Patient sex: M
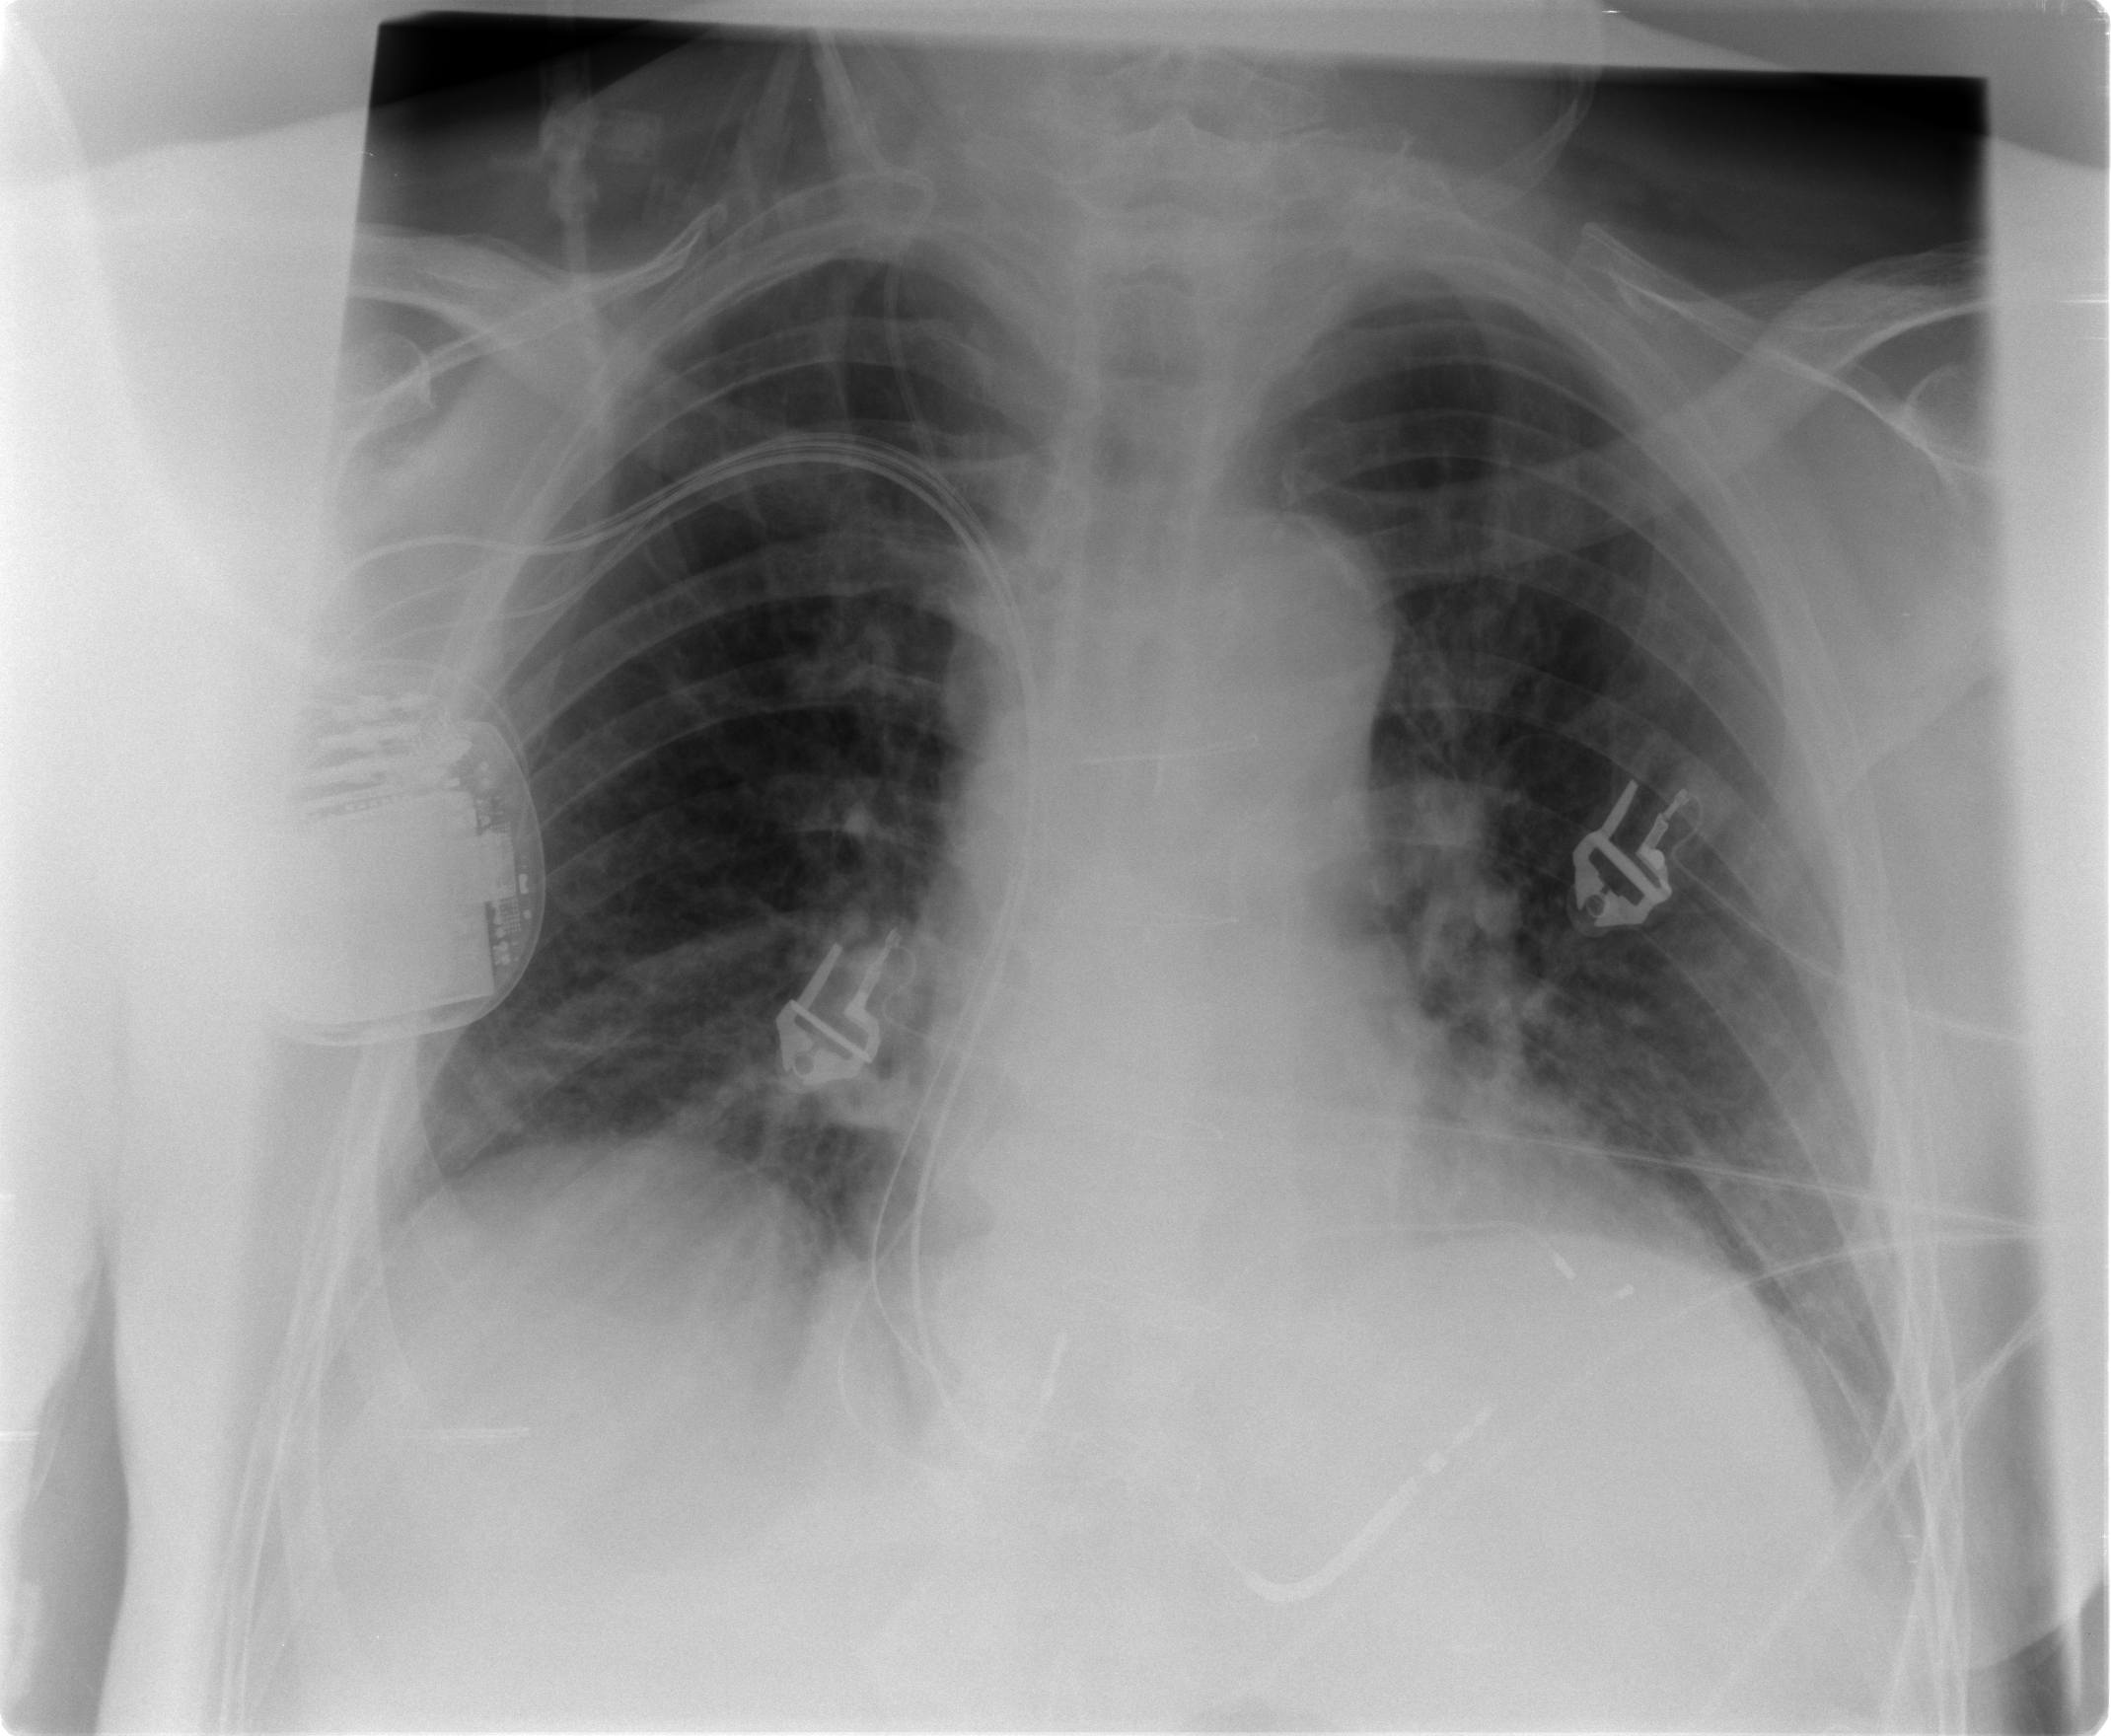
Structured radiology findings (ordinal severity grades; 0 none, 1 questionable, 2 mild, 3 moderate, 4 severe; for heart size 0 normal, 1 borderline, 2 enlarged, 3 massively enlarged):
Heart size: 1
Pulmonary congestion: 1
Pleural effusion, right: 1
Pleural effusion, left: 1
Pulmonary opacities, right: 0
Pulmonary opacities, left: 0
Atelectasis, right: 2
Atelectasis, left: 2